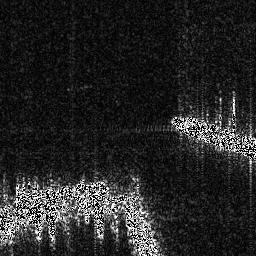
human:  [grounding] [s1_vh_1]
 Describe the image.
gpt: In the satellite image, there is  <ref>1 large ship </ref> <box>[[66, 44, 99, 64, 0]]</box> located at right.